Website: macys
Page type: delivery-shipping
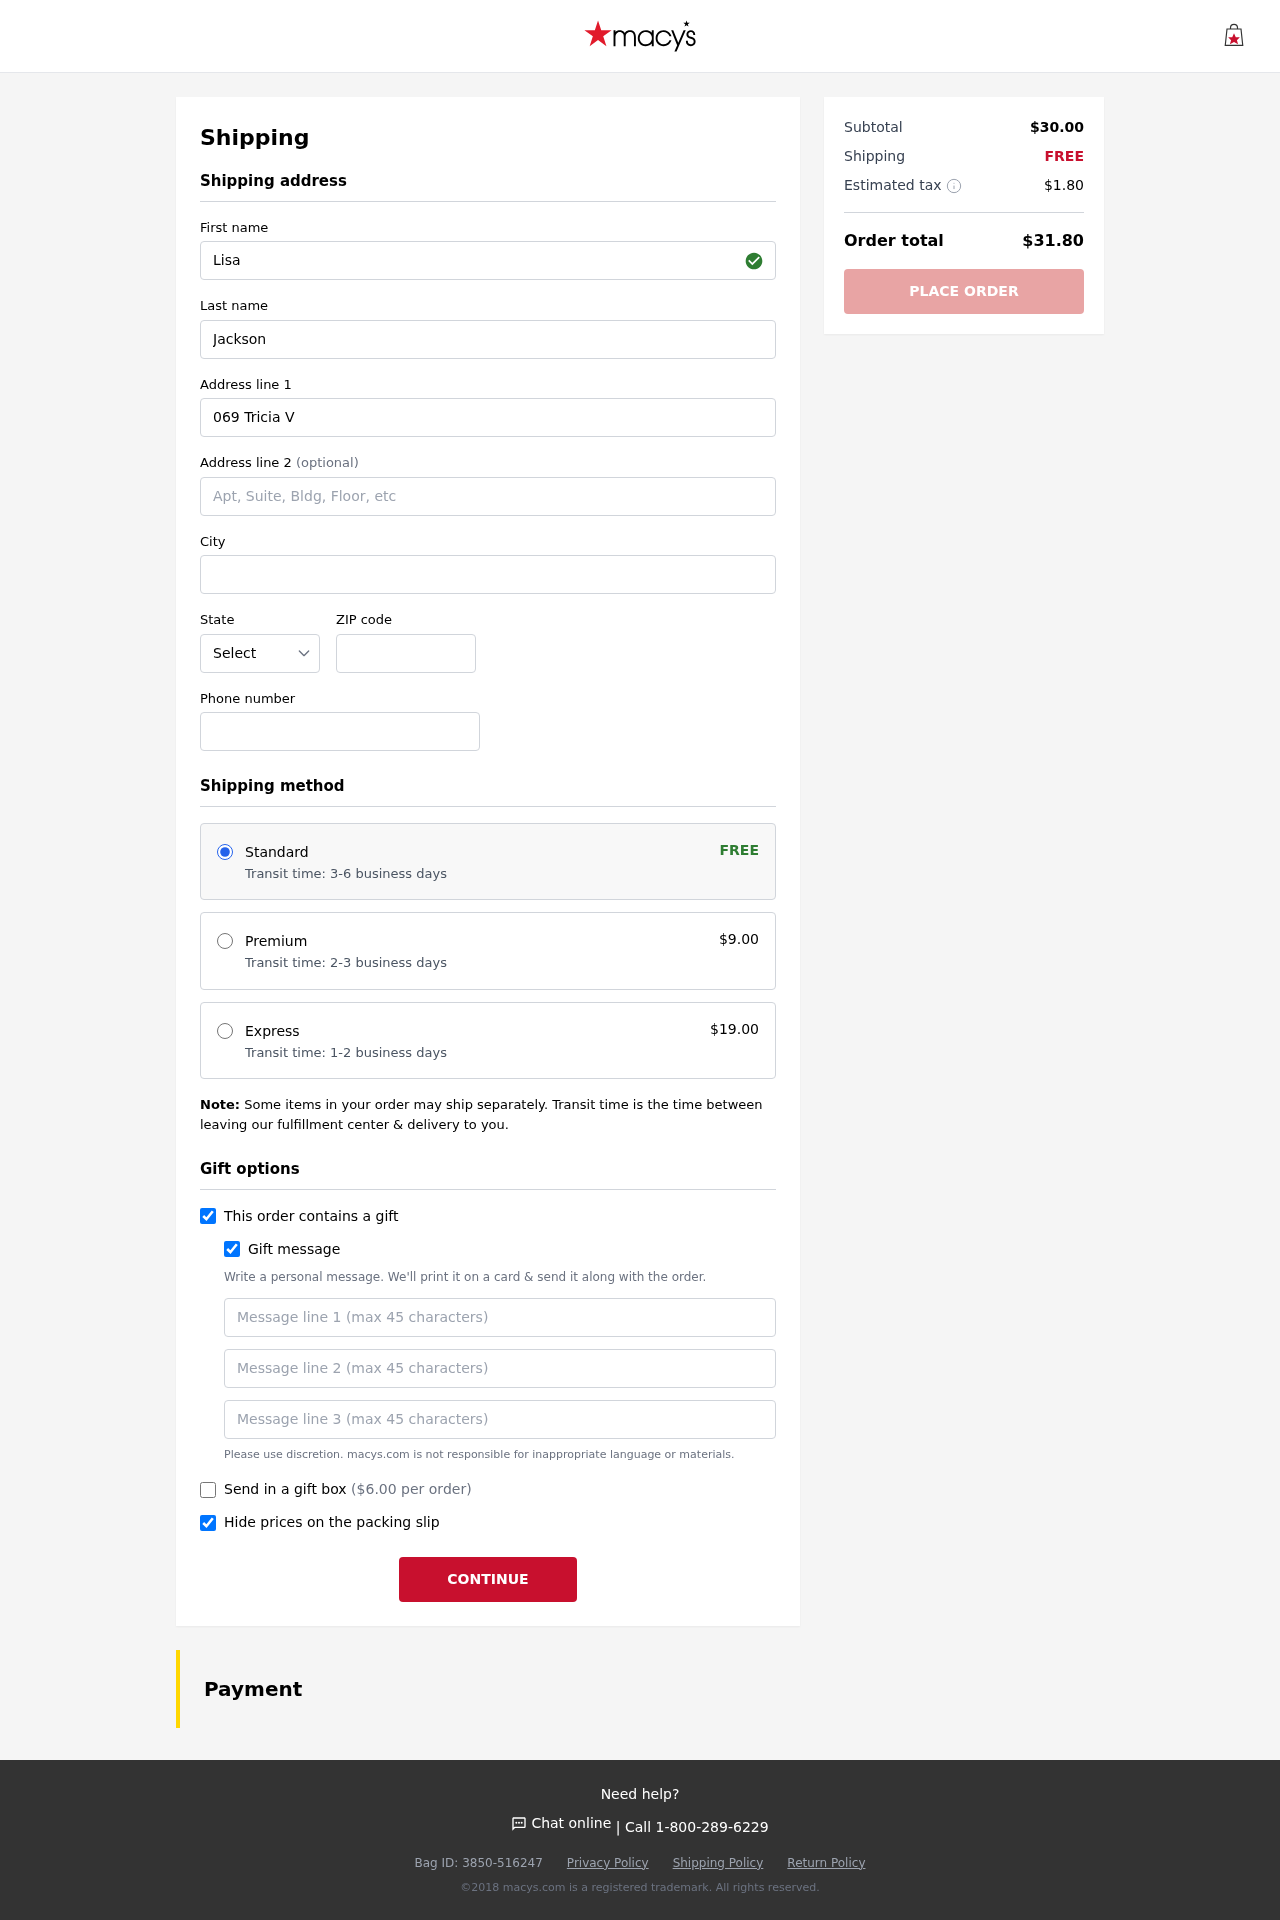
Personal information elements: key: PII_STATE_ABBR
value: IL
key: PII_FIRSTNAME
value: Lisa
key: PII_LASTNAME
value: Jackson
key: PII_STREET
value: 069 Tricia View Suite 526
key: PII_CITY
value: Wallacemouth
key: PII_POSTCODE
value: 19765
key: PII_PHONE
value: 2047251061
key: PII_GIFT_MESSAGE
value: Happy birthday to the amazing you! I saw this beautiful ring and thought it would be a perfect reminder of your strength and faith. Hope it brings you as much joy as you bring to everyone around you!  Lisa
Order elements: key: ORDER_SHIPPING_STANDARD
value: Transit time: 3-6 business days
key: ORDER_SHIPPING_COST
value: FREE
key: ORDER_SHIPPING_PREMIUM
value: Transit time: 2-3 business days
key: ORDER_SHIPPING_PREMIUM_PRICE
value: $9.00
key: ORDER_SHIPPING_EXPRESS
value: Transit time: 1-2 business days
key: ORDER_SHIPPING_EXPRESS_PRICE
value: $19.00
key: ORDER_GIFT_BOX_PRICE
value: ($6.00 per order)
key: ORDER_SUBTOTAL
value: $30.00
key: ORDER_SHIPPING_COST2
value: FREE
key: ORDER_TAX
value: $1.80
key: ORDER_TOTAL
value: $31.80